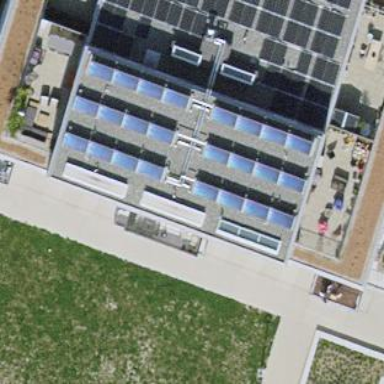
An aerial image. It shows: Solar power generator located on the roof. It is solar thermal collector.